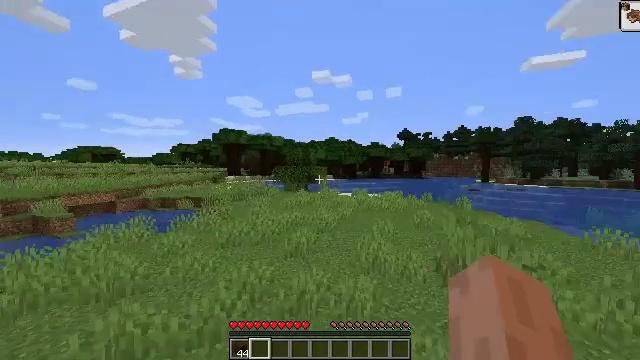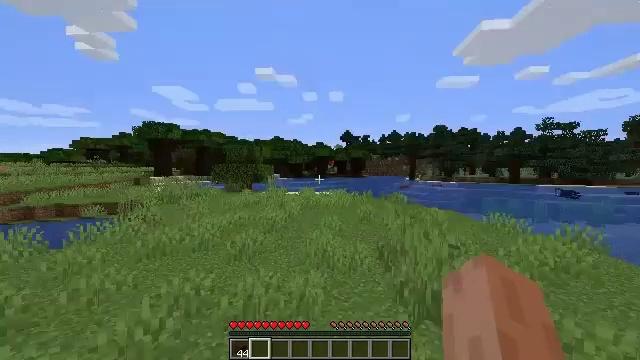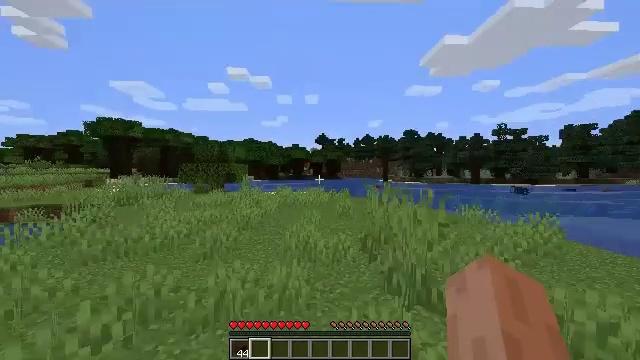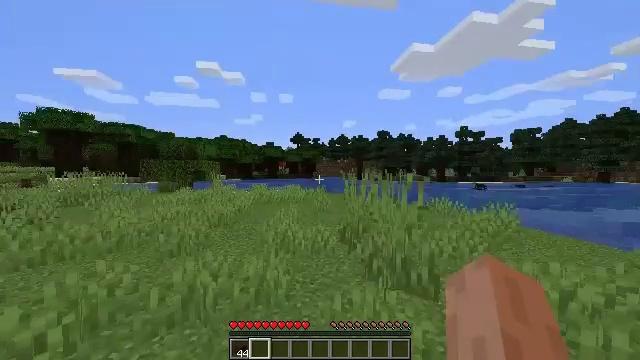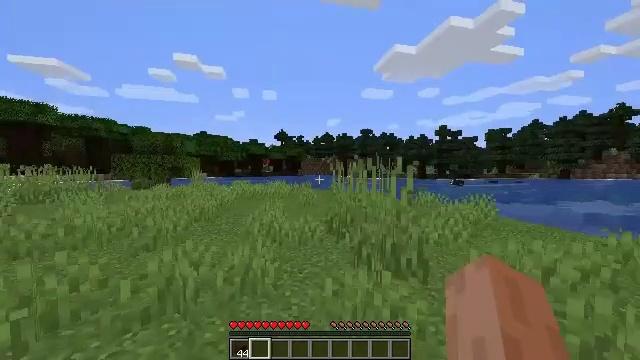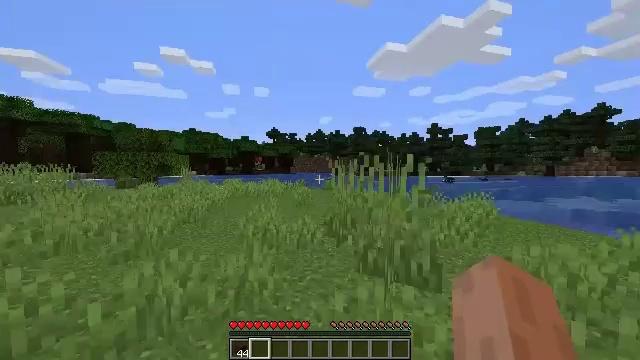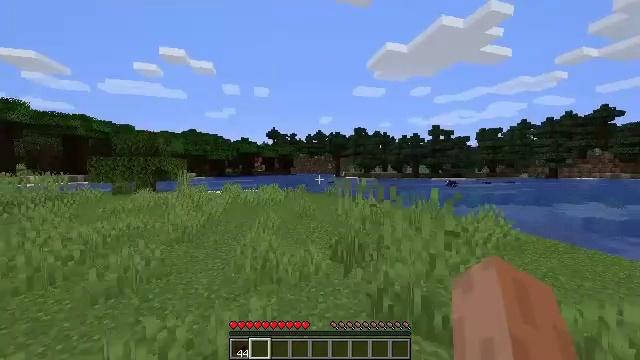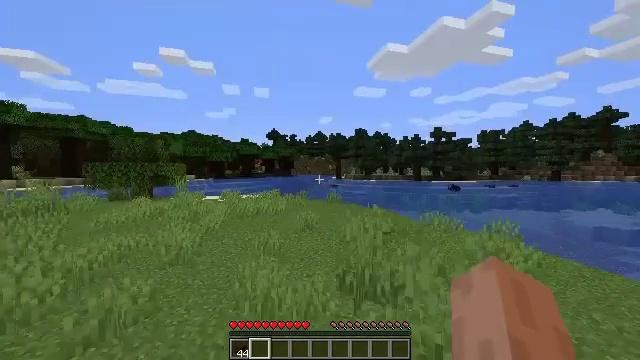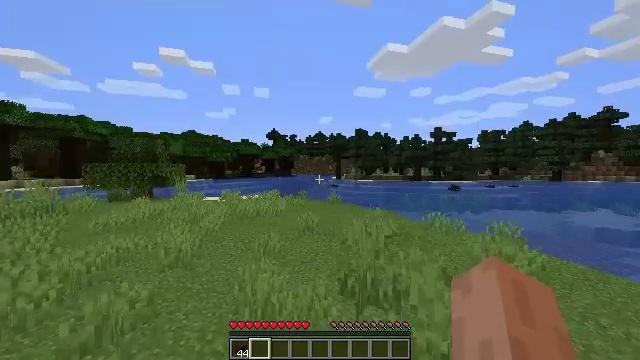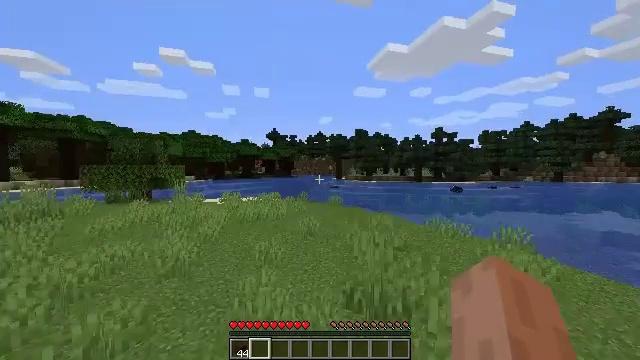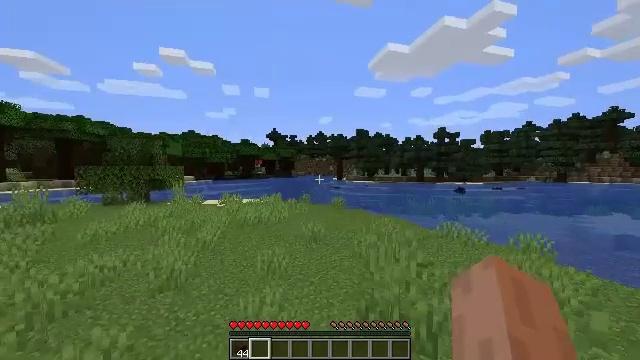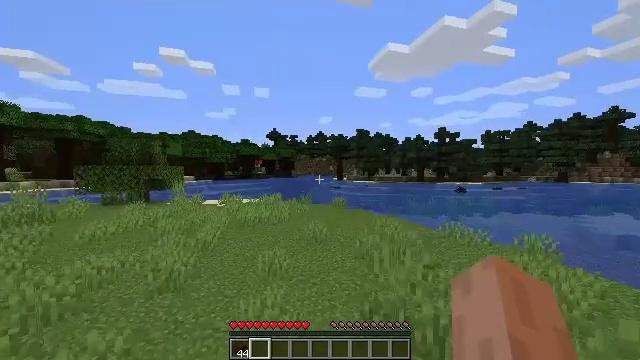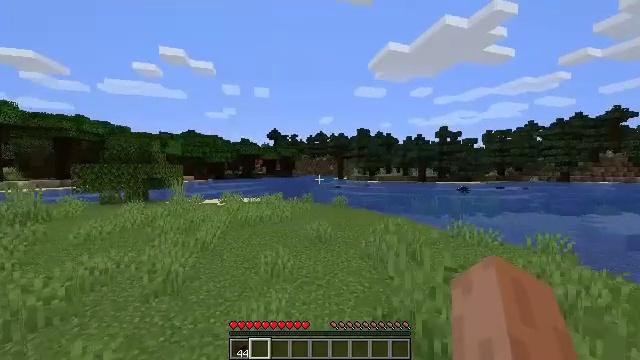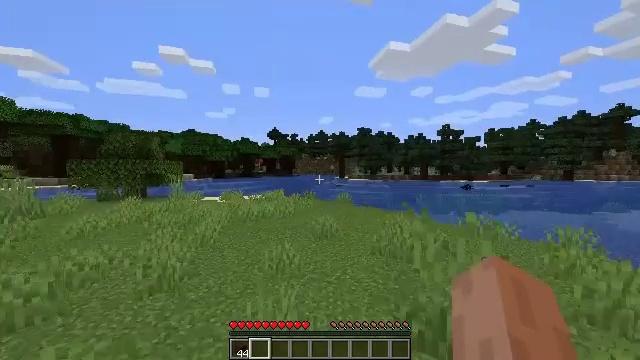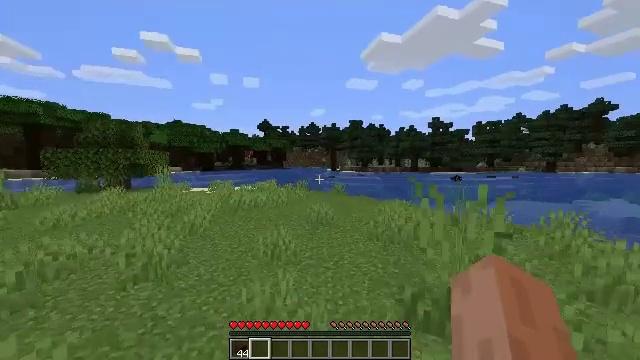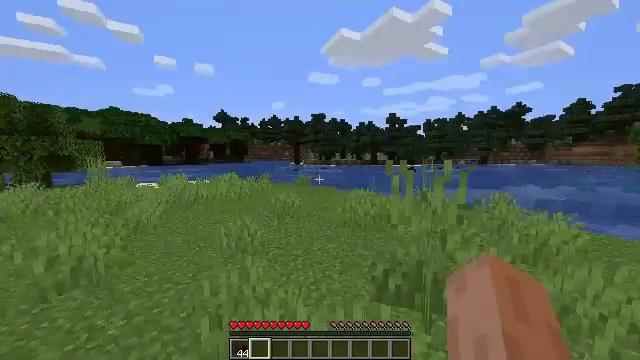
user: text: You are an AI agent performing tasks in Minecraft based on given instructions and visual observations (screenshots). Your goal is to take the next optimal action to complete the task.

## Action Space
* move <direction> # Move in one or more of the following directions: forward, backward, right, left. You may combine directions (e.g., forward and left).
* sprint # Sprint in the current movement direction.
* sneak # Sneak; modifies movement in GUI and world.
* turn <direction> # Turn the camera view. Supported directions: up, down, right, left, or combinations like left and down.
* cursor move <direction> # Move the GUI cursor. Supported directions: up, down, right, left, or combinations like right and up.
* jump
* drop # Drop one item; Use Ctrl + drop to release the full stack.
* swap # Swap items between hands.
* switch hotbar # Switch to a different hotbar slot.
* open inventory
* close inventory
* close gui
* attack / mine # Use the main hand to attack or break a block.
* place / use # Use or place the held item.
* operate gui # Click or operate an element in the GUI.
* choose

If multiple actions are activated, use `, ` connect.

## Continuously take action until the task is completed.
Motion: motion action
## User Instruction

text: Break the peony to collect it.
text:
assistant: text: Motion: move forward, turn right, jump
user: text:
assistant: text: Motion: move forward, turn right, jump
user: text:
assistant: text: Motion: move forward, turn right, jump
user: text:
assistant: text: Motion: move forward, turn right, jump
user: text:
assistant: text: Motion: move forward, turn right, jump
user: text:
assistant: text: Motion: move forward and move left, jump
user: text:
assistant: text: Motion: move forward and move left, jump
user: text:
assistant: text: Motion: move forward and move left, jump
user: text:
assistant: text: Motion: move forward and move left, jump
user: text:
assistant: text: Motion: move forward and move left, jump
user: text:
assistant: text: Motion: move forward and move left, jump
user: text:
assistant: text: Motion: move forward and move left, jump
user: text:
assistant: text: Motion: move forward and move left, jump
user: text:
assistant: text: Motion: move forward and move left, turn right and down, jump
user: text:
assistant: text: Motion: move forward and move left, turn right and down, jump
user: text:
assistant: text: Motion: move forward and move left, turn right, jump
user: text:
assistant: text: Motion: move forward and move left, turn right, jump
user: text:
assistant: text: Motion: move forward and move left, jump
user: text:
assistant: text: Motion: move forward and move left, jump
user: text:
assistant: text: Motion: move forward and move left, jump
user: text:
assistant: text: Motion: move forward and move left, jump
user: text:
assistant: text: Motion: move forward and move left
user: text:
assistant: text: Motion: move forward and move left
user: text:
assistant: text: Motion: move forward and move left
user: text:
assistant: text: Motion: move forward and move left
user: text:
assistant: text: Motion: move forward and move left, turn left
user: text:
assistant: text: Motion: move forward and move left, turn left
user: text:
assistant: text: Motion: move forward and move left
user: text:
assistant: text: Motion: move forward and move left, turn right and up
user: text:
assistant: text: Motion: move forward and move left, turn right